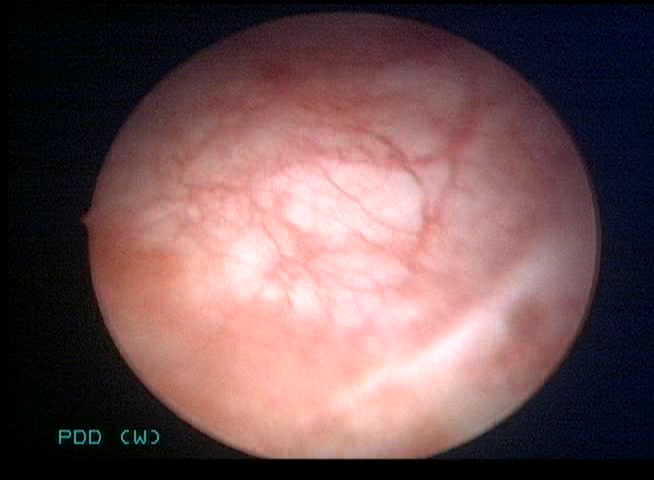
Modality: WLC
Class: Normal mucosa
Bladder cancer association: No